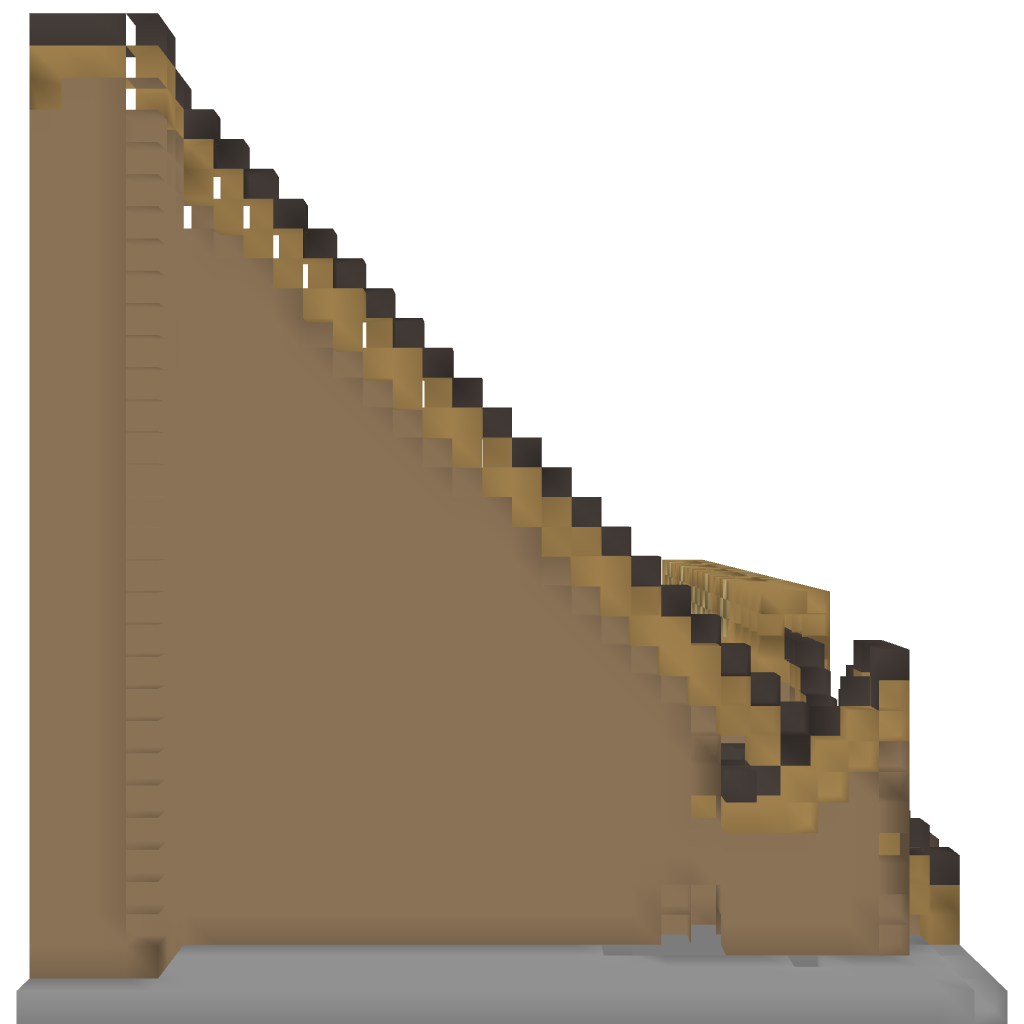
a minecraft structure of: Roller Coaster